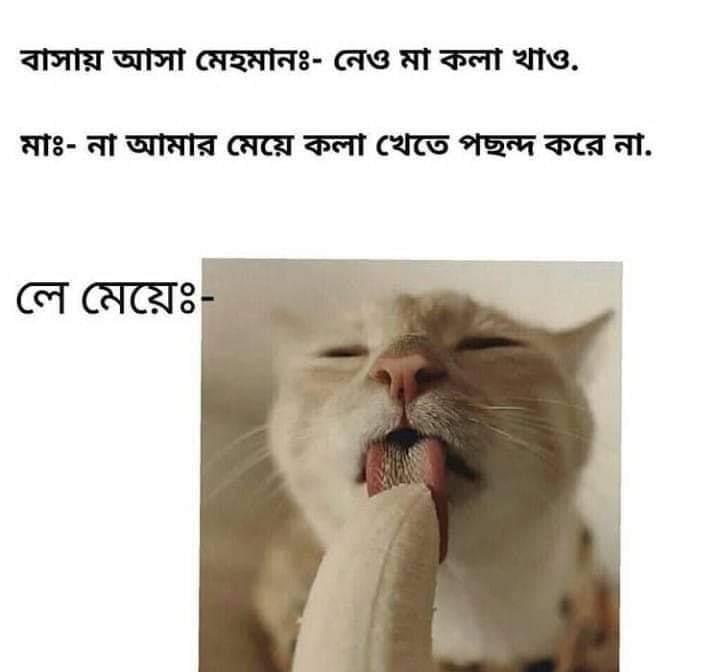
Caption: বাসায় আসা মেহমানঃ  নেও মা কলা খাও      মাঃ - না আমার মেয়ে কলা খেতে পছন্দ করে না     লে মেয়েঃ-
Label: hate